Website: lowes
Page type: cart
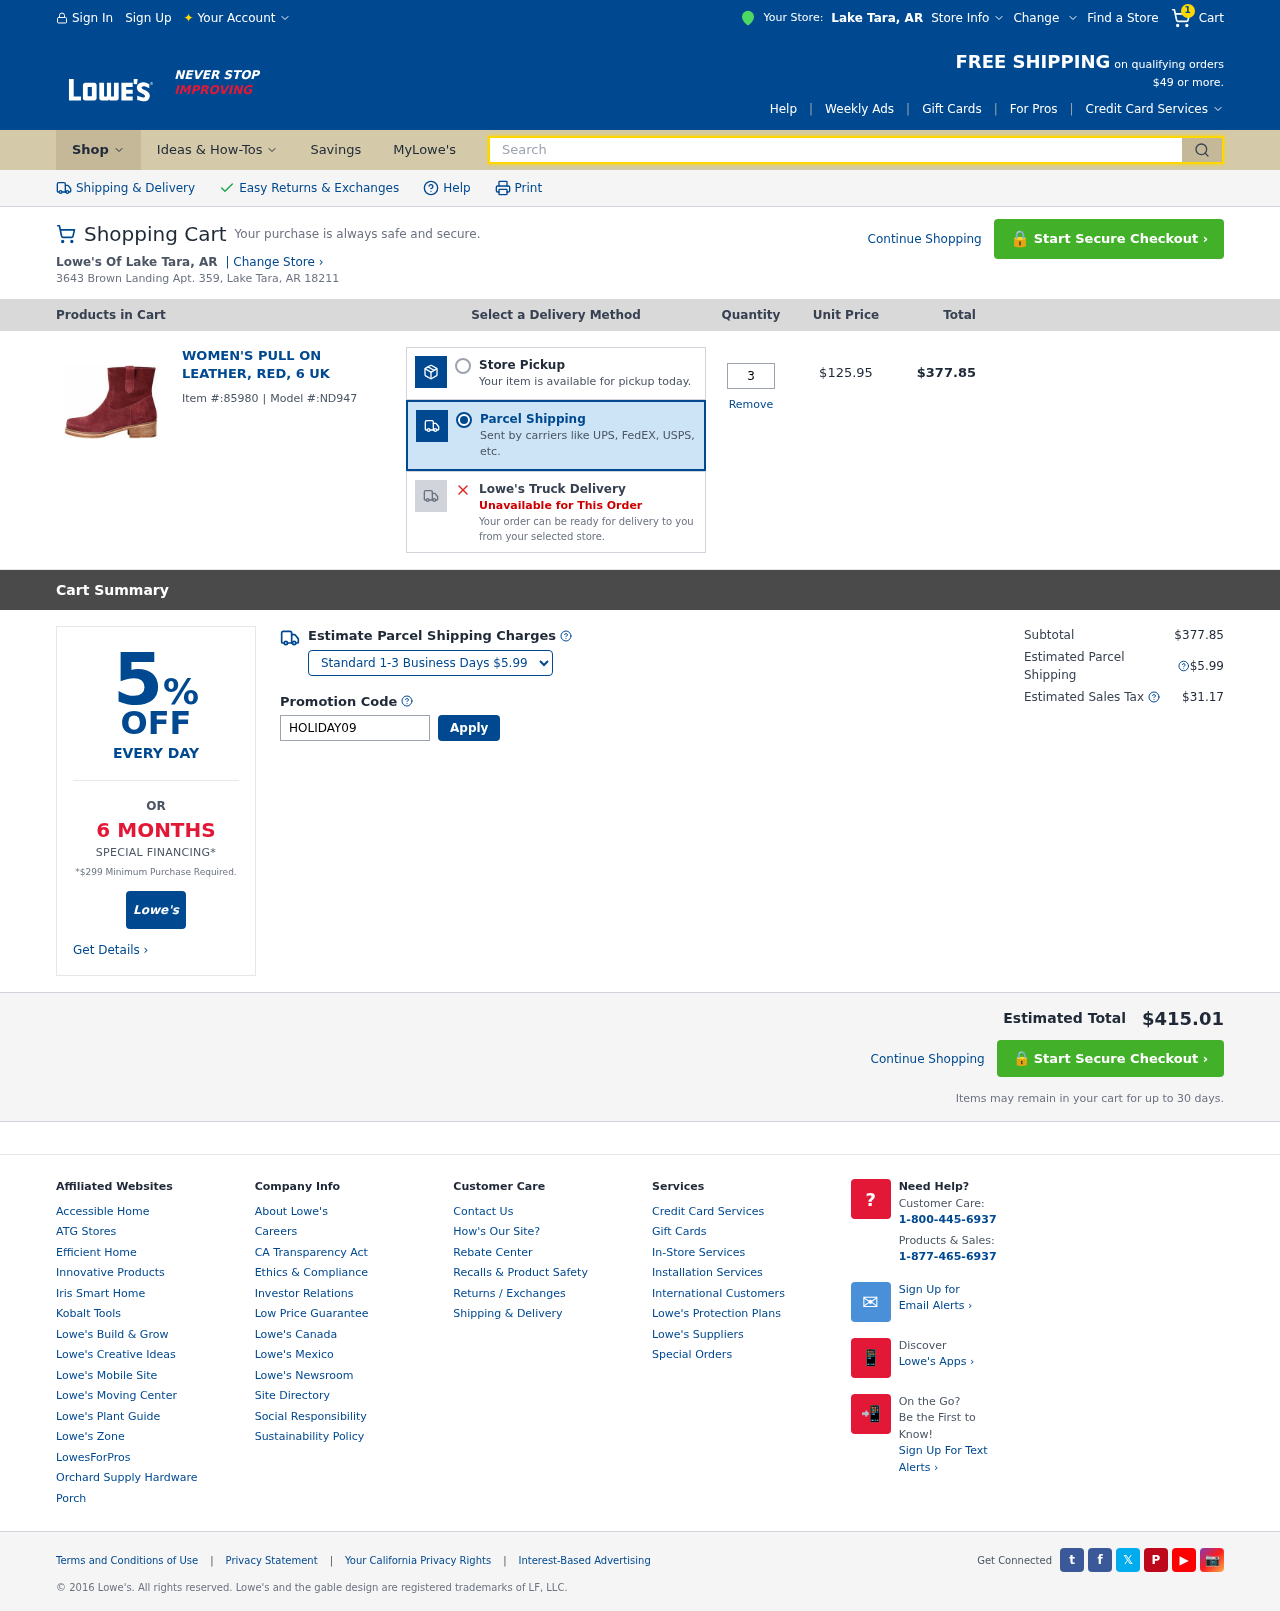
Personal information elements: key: PII_CITY
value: Lake Tara
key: PII_STATE_ABBR
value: AR
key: PII_STREET
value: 3643 Brown Landing Apt. 359
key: PII_CITY_STATE_ZIP
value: Lake Tara, AR 18211
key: PII_PROMO_CODE
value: HOLIDAY09
Product elements: key: PRODUCT1_NAME
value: Women's Pull On Leather, Red, 6 UK
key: PRODUCT1_PRICE
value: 125.95
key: PRODUCT1_QUANTITY
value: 3
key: PRODUCT1_ITEM_ID
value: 85980
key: PRODUCT1_MODEL_ID
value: ND947
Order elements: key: ORDER_NUM_ITEMS
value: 1
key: ORDER_ITEM_TOTAL
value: $377.85
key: ORDER_SUBTOTAL
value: $377.85
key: ORDER_SHIPPING_COST
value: $5.99
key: ORDER_TAX
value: $31.17
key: ORDER_TOTAL
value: $415.01
Search elements: key: HEADER_SEARCH
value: Search